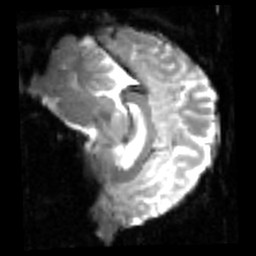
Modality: inplaneT2
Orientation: sagittal
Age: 40
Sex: female